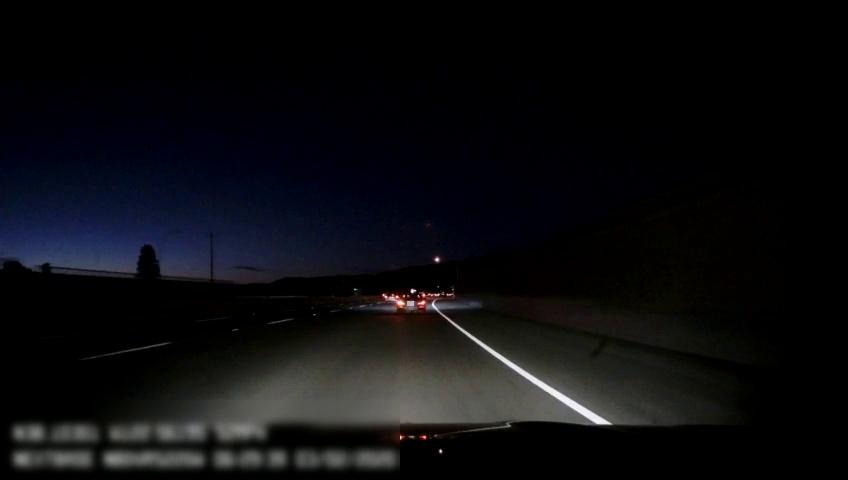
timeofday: Night
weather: Other
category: Drivable Space
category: Vehicles | Car
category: Vehicles | Car
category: Lanes | Current Lane
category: Lanes | Alternate Lane
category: Lanes | Alternate Lane